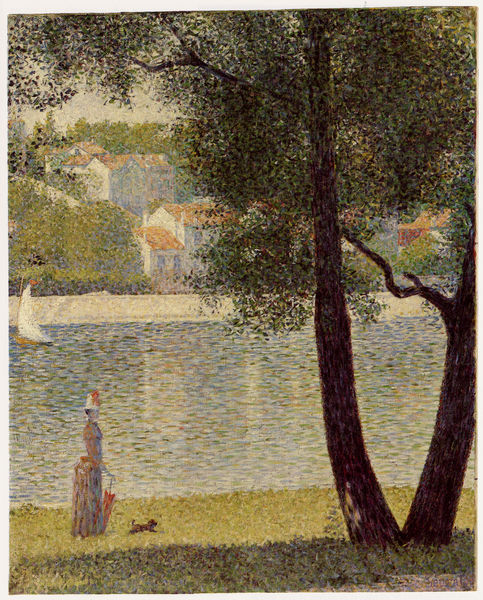
Titel: La Seine à Courbevoie
Künstler: Georges Pierre Seurat
Institution: Privatsammlung
Schlagwörter: baum, blau, blätter, laub, schatten, wasser, weiß, fluss, gelb, grün, impressionismus, landschaft, see, stadt, teich, ufer, äste, braun, brust, busen, fenster, frau, hut, kleid, licht, orange, schwarz, anlage, dach, dame, gebäude, gras, haus, hund, park, rasen, regenschirm, rot, schirm, sonnenschirm, tier, wiese, rock, stehen, ast, gräser, halme, häuser, natur, spiegelung, stamm, zweige, busch, gehen, gewässer, sonne, blatt, rosa, boot, hündchen, kopfbedeckung, segel, segelboot, strand, divisionismus, fassade, ort, pointilismus, segelschiff, laufen, dorf, dächer, mauer, lila, violett, spazieren, seine, böschung, reflexe, spiegeln, allein, lichtreflexe, ortschaft, spaziergang, gestade, paul, laubbaum, geäst, rinde, schatte, tageskleid, siedlung, seurat, signac, gegenüber, bauten, coule de paris, pointillismus, pointismus, george seurat, cul de paris, pointilissmus, passantin, spaziergängerin, flußseite, gegenüberliegend, kanla